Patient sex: M
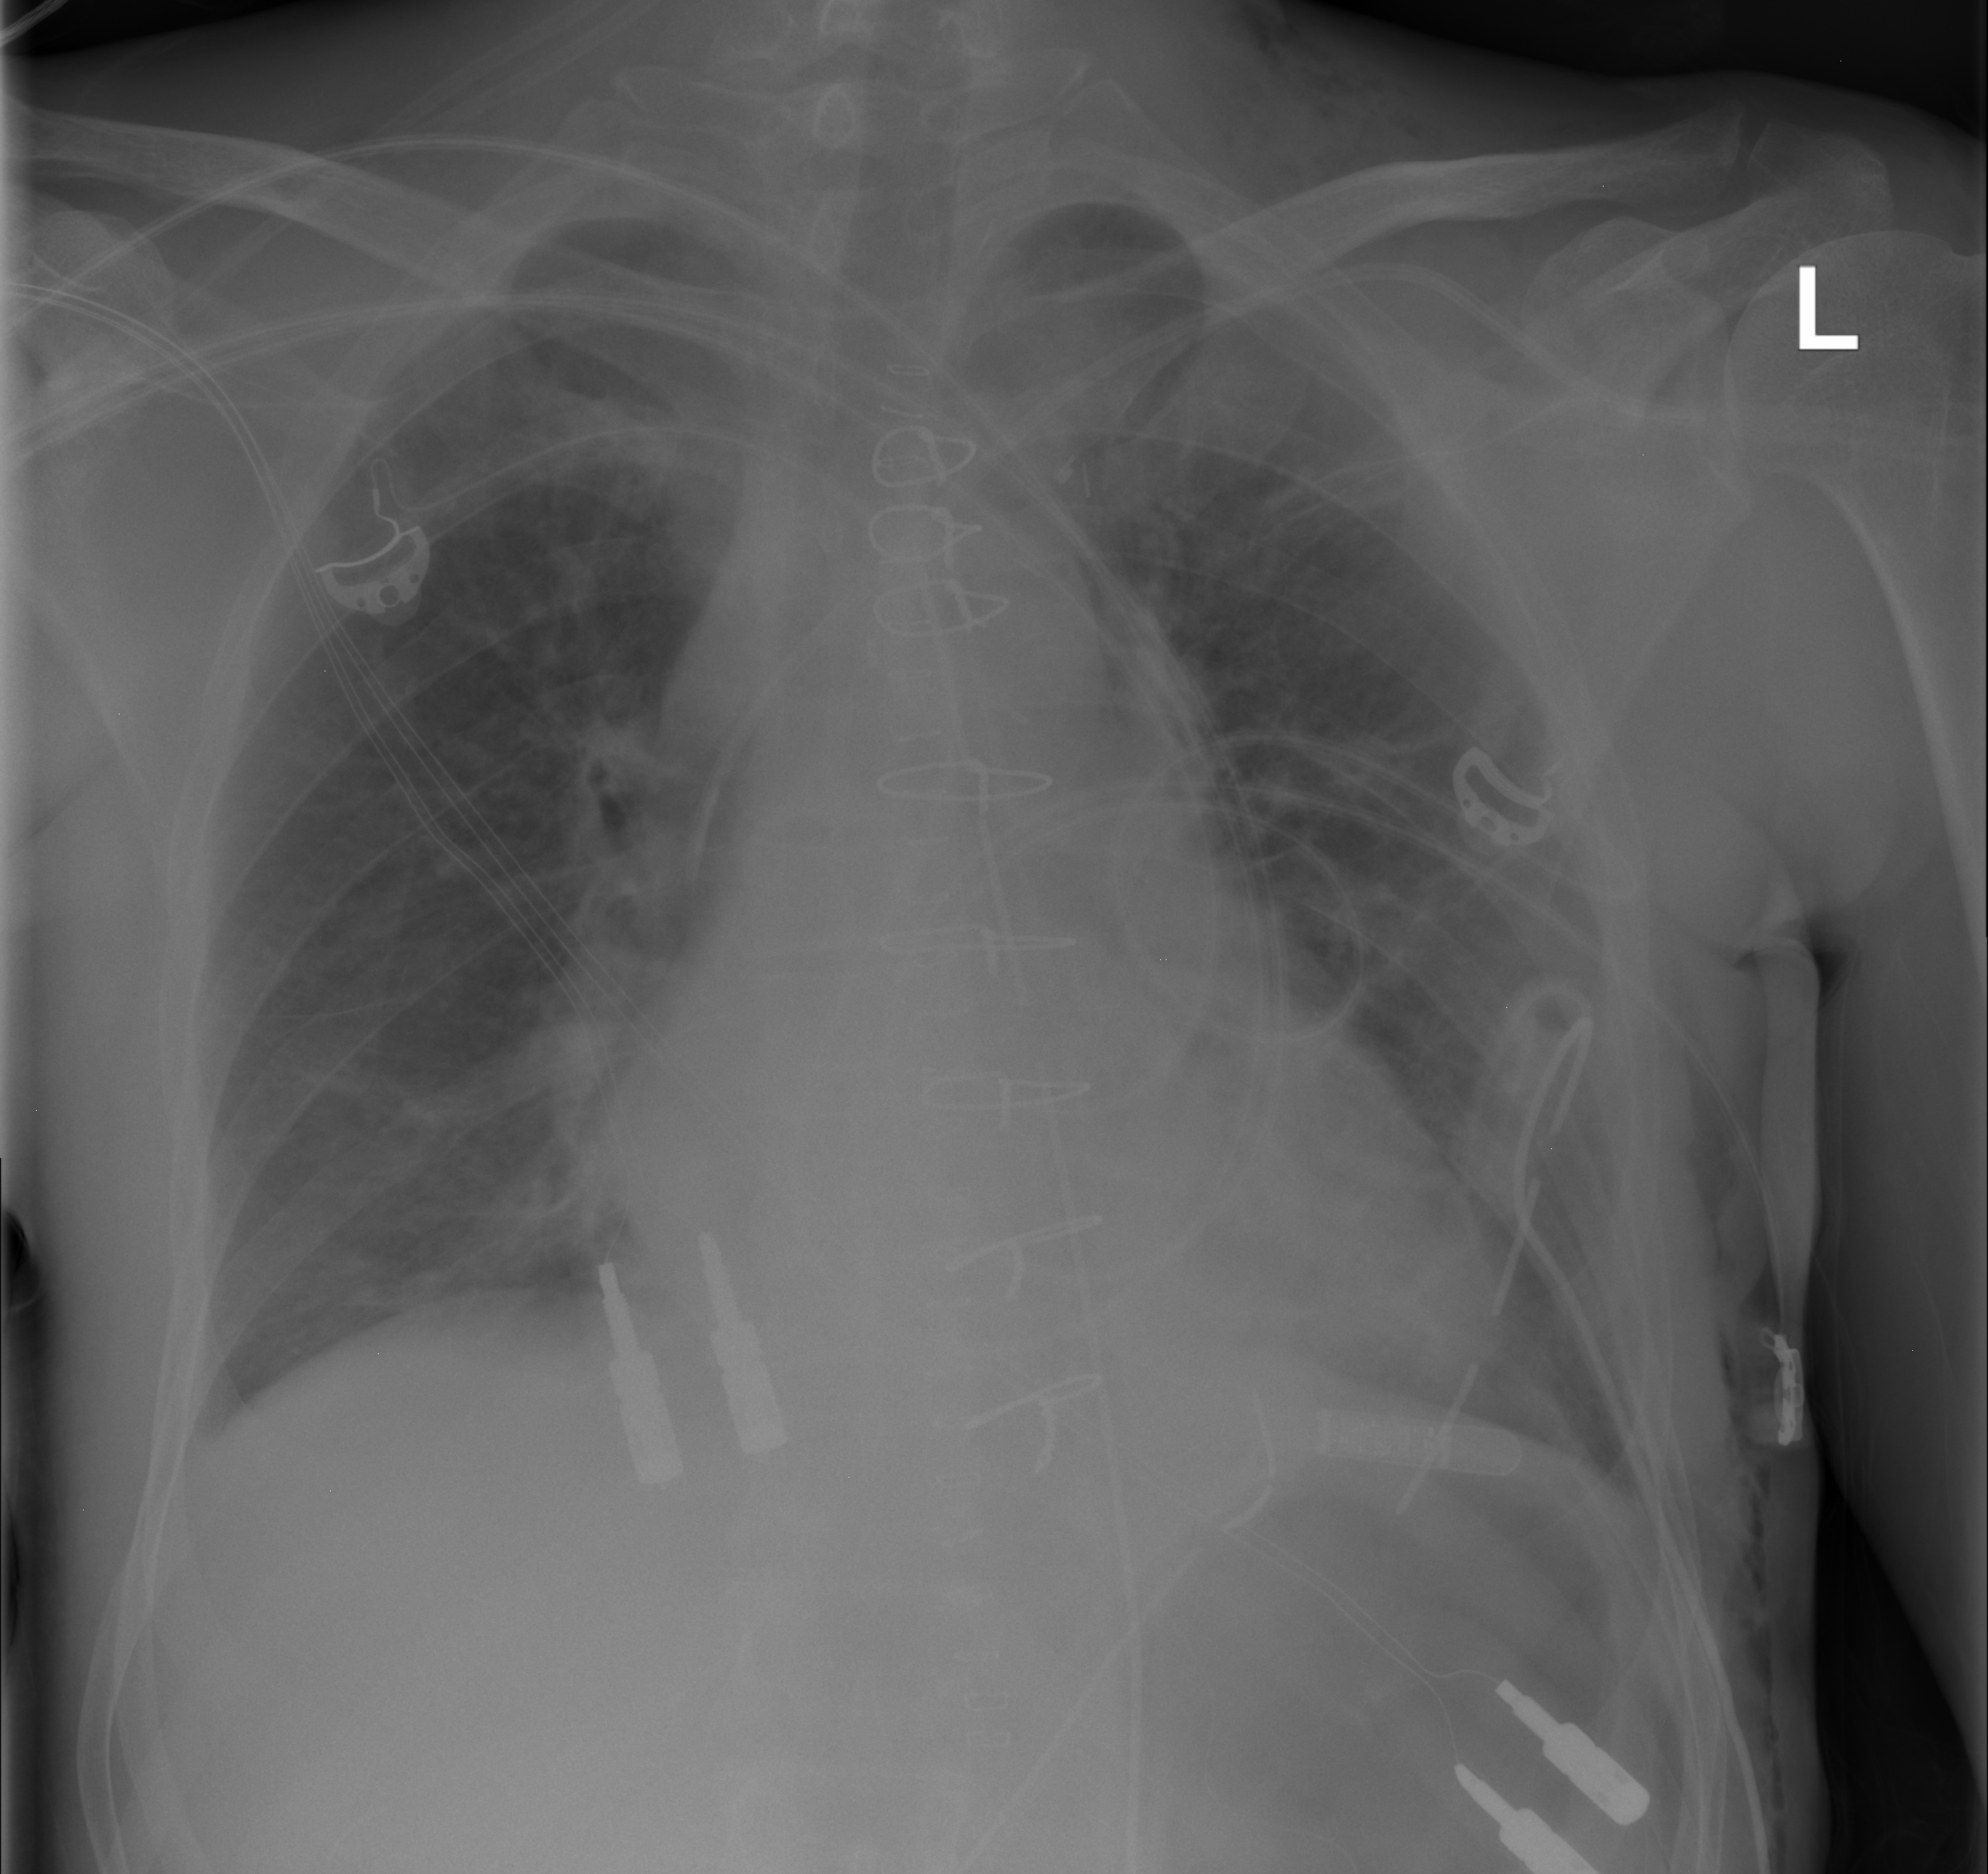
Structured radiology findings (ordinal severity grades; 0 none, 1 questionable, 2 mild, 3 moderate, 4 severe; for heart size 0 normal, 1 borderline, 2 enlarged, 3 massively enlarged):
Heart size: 2
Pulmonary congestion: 2
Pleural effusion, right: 0
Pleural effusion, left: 0
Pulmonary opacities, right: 0
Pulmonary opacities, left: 0
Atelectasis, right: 0
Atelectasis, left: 2